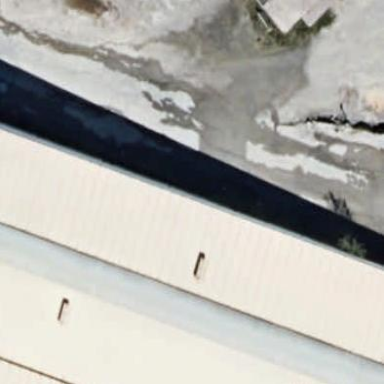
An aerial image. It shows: Warehouse.